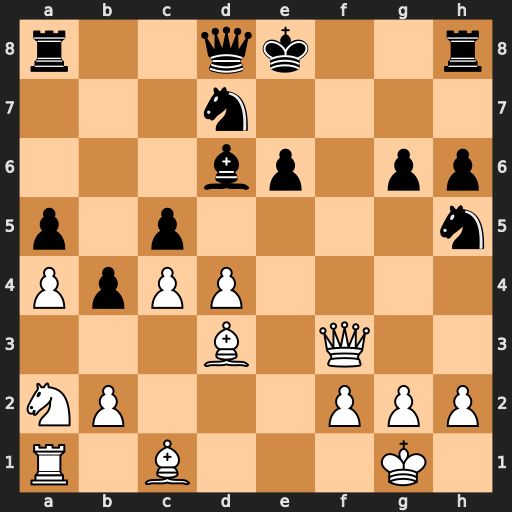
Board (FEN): r2qk2r/3n4/3bp1pp/p1p4n/PpPP4/3B1Q2/NP3PPP/R1B3K1
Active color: w
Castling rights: kq
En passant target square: -
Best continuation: Bxg6+ Ke7 Qf7#